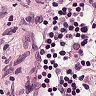
Metastatic tissue present: no